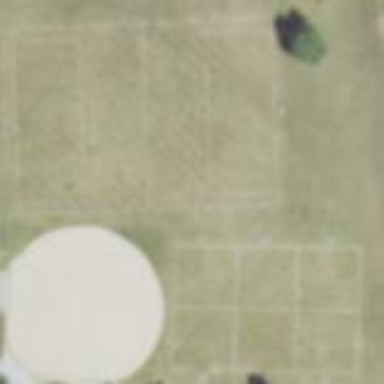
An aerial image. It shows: Baseball pitch for leisure and sports activities.